Question: Genymotion emulator is not turning on for more than 5 min it showing Check the screenshot.

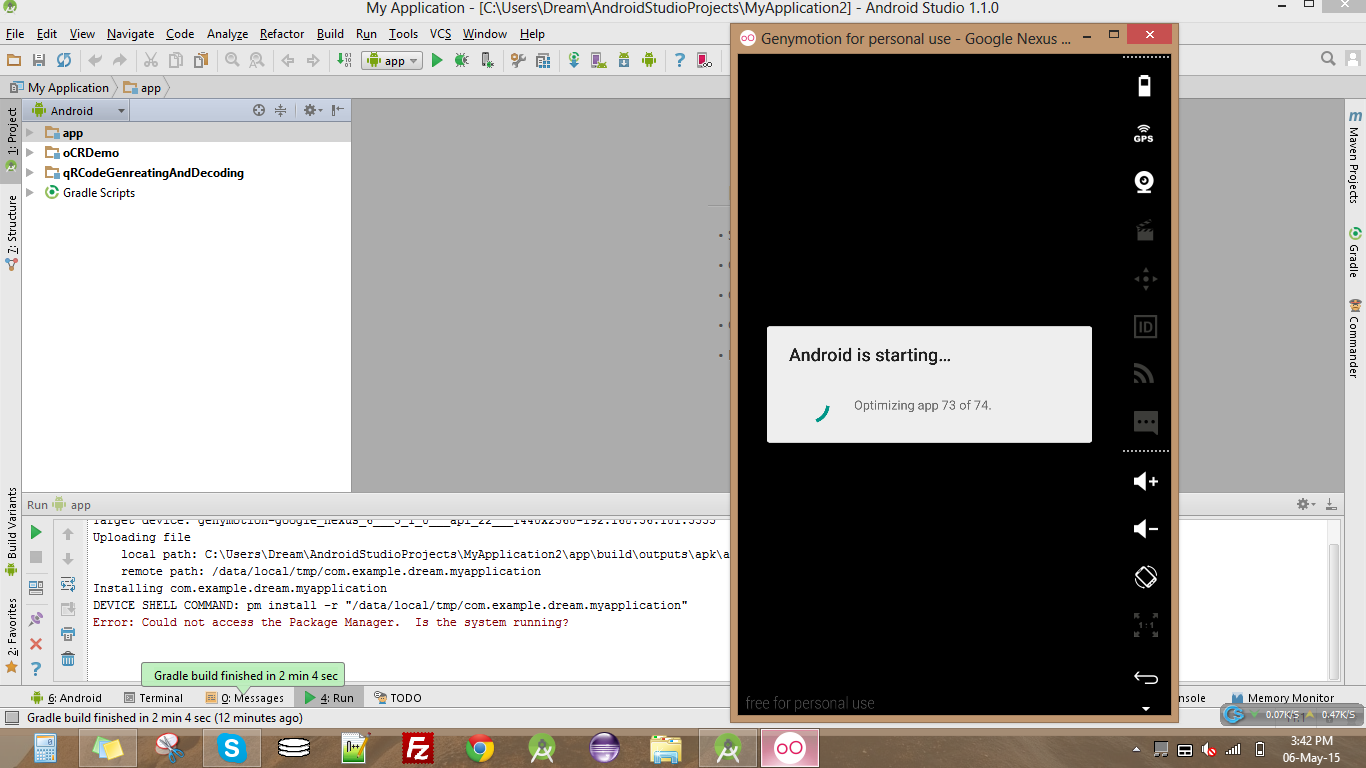
Answer: I got the answer the problem is with low ram management in my computer I have 2gb ram so genymotion required more ram if you are opening with android studio.